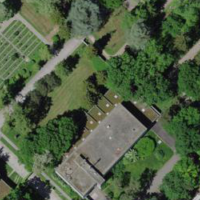
EUNIS habitat code: 53
Species observed at this site:
Prunella vulgaris
Scilla bifolia